Aerial crown-view tile of a tropical tree (Barro Colorado Island, Panama), acquired 20240611:
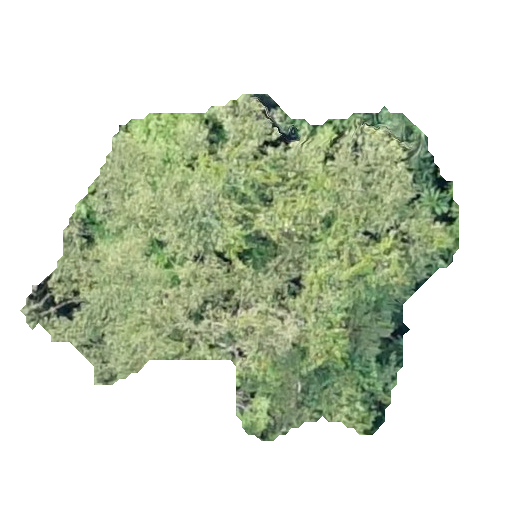
Species: Luehea seemannii
GBIF accepted scientific name: Luehea seemannii
Crown area: 155.706 m²